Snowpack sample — Loveland Pass, Silver Plume, Colorado, USA (2/11/26, 12:00 PM MST)
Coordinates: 39.663, -105.886
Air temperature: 35 °F
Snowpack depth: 82 cm
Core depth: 30 cm
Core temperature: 23 °F
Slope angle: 13°, slope face: 12°
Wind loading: high
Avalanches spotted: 1
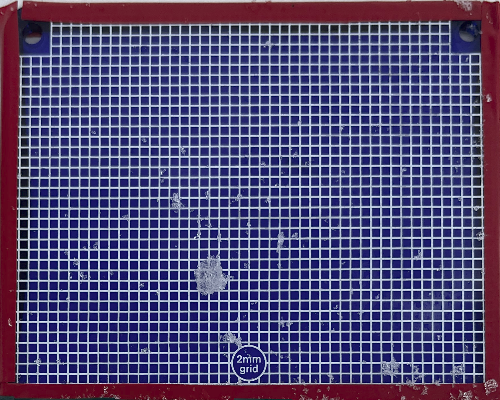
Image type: profile
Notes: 1 small avalanche spotted on the north side of the bowl, lots of wind loading